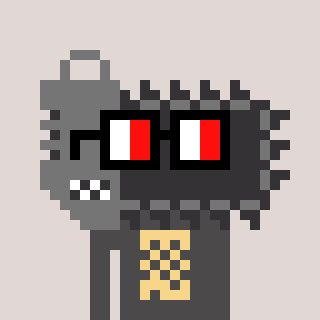
a pixel art character with square glasses with black frames and red eyes, a chainsaw-shaped head and a grayscale-colored body on a warm background